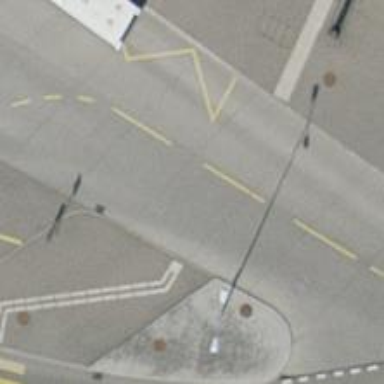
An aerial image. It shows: Unmarked crossing on the road.